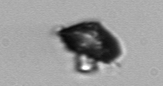
Label: Delphineis